Question: <URL> shows how to make a heatmap of basketball stats using ggplot2. The finished heatmap looks like this:

My question (inspired by <URL>?
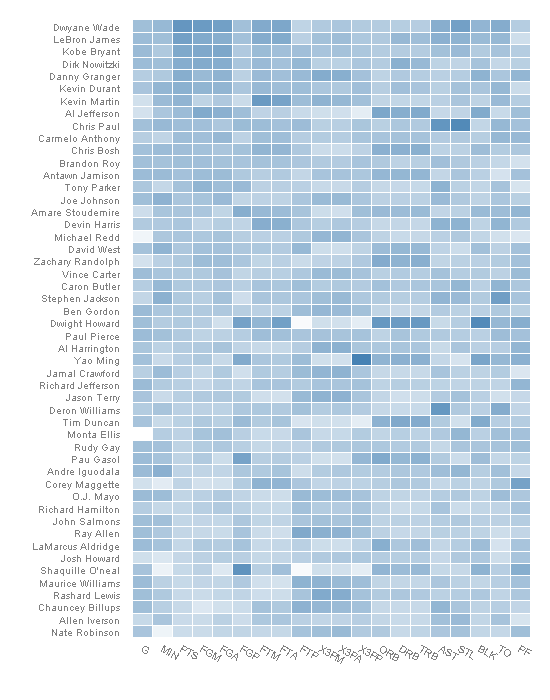
Answer: First, recreate the graph from the post, updating it for the newer (0.9.2.1) version of 'ggplot2' which has a different theme system and attaches fewer packages:
'''
nba <- read.csv("http://datasets.flowingdata.com/ppg2008.csv")
nba$Name <- with(nba, reorder(Name, PTS))
library("ggplot2")
library("plyr")
library("reshape2")
library("scales")
nba.m <- melt(nba)
nba.s <- ddply(nba.m, .(variable), transform,
rescale = scale(value))
ggplot(nba.s, aes(variable, Name)) +
geom_tile(aes(fill = rescale), colour = "white") +
scale_fill_gradient(low = "white", high = "steelblue") +
scale_x_discrete("", expand = c(0, 0)) +
scale_y_discrete("", expand = c(0, 0)) +
theme_grey(base_size = 9) +
theme(legend.position = "none",
axis.ticks = element_blank(),
axis.text.x = element_text(angle = 330, hjust = 0))
'''

Using different gradient colors for different categories is not all that straightforward. The conceptual approach, to map the 'fill' to 'interaction(rescale, Category)' (where 'Category' is Offensive/Defensive/Other; see below) doesn't work because interacting a factor and continuous variable gives a discrete variable which 'fill' can not be mapped to.
The way to get around this is to artificially do this interaction, mapping 'rescale' to non-overlapping ranges for different values of 'Category' and then use 'scale_fill_gradientn' to map each of these regions to different color gradients.
First create the categories. I think these map to those in the comment, but I'm not sure; changing which variable is in which category is easy.
'''
nba.s$Category <- nba.s$variable
levels(nba.s$Category) <-
list("Offensive" = c("PTS", "FGM", "FGA", "X3PM", "X3PA", "AST"),
"Defensive" = c("DRB", "ORB", "STL"),
"Other" = c("G", "MIN", "FGP", "FTM", "FTA", "FTP", "X3PP",
"TRB", "BLK", "TO", "PF"))
'''
Since 'rescale' is within a few (3 or 4) of 0, the different categories can be offset by a hundred to keep them separate. At the same time, determine where the endpoints of each color gradient should be, in terms of both rescaled values and colors.
'''
nba.s$rescaleoffset <- nba.s$rescale + 100*(as.numeric(nba.s$Category)-1)
scalerange <- range(nba.s$rescale)
gradientends <- scalerange + rep(c(0,100,200), each=2)
colorends <- c("white", "red", "white", "green", "white", "blue")
'''
Now replace the 'fill' variable with 'rescaleoffset' and change the 'fill' scale to use 'scale_fill_gradientn' (remembering to rescale the values):
'''
ggplot(nba.s, aes(variable, Name)) +
geom_tile(aes(fill = rescaleoffset), colour = "white") +
scale_fill_gradientn(colours = colorends, values = rescale(gradientends)) +
scale_x_discrete("", expand = c(0, 0)) +
scale_y_discrete("", expand = c(0, 0)) +
theme_grey(base_size = 9) +
theme(legend.position = "none",
axis.ticks = element_blank(),
axis.text.x = element_text(angle = 330, hjust = 0))
'''

Reordering to get related stats together is another application of the 'reorder' function on the various variables:
'''
nba.s$variable2 <- reorder(nba.s$variable, as.numeric(nba.s$Category))
ggplot(nba.s, aes(variable2, Name)) +
geom_tile(aes(fill = rescaleoffset), colour = "white") +
scale_fill_gradientn(colours = colorends, values = rescale(gradientends)) +
scale_x_discrete("", expand = c(0, 0)) +
scale_y_discrete("", expand = c(0, 0)) +
theme_grey(base_size = 9) +
theme(legend.position = "none",
axis.ticks = element_blank(),
axis.text.x = element_text(angle = 330, hjust = 0))
'''